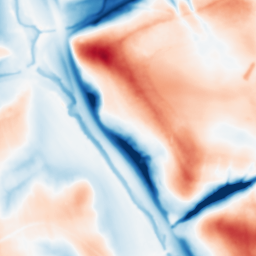
Category: multiscale
Decomposition family: dog
Decomposition parameters: sigma_low: 1
sigma_high: 20
Upsampling method: bspline
Upsampling parameters: scale: 2
Upsampling scale: 2